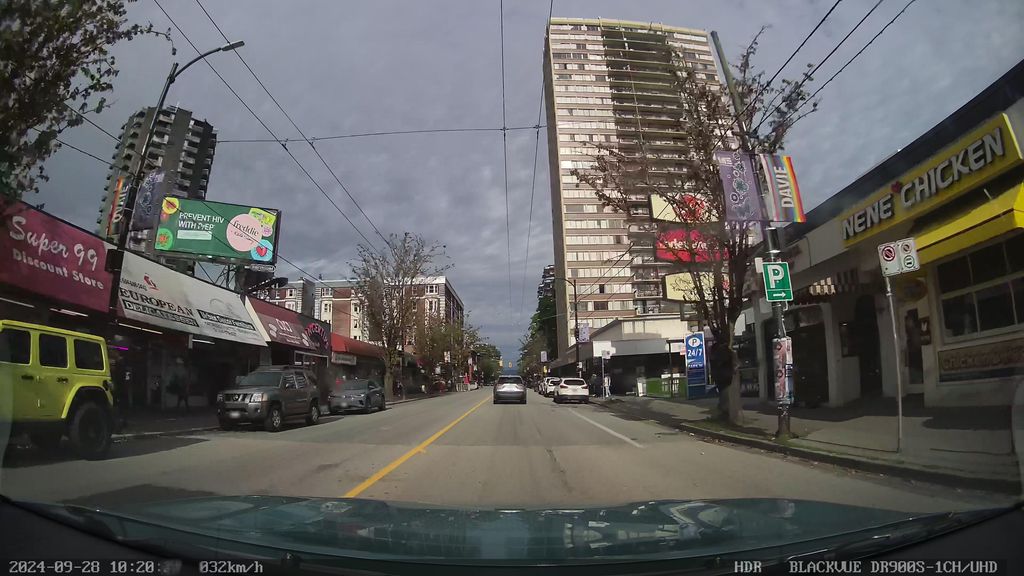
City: vancouver